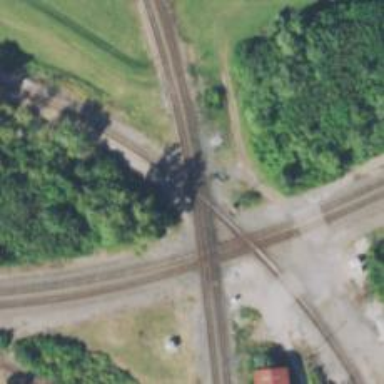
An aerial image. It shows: Railway crossing.